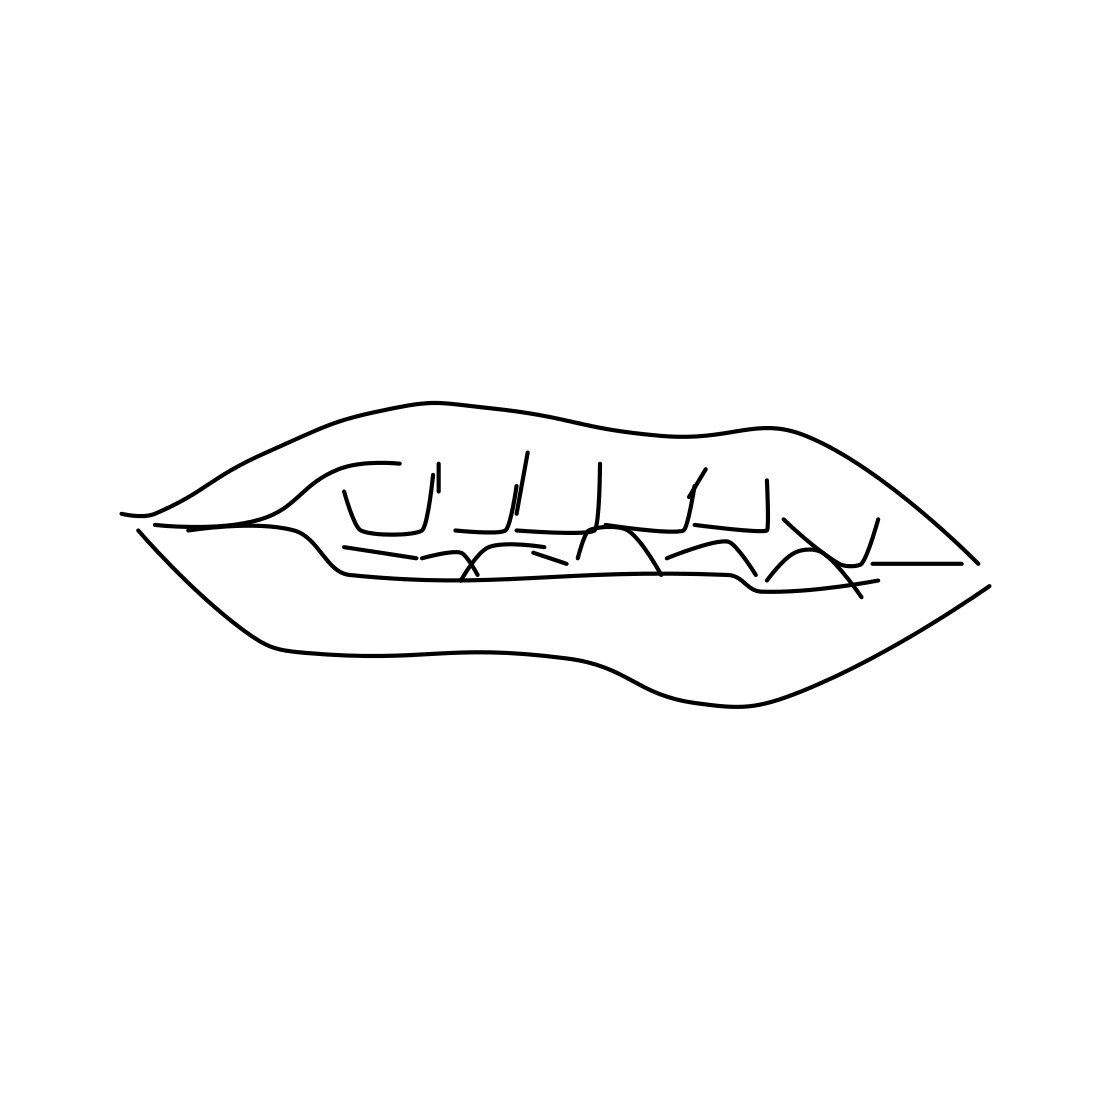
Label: tooth